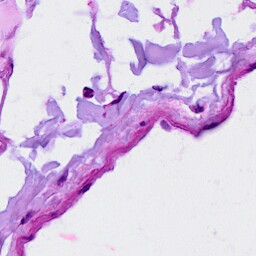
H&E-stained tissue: Breast